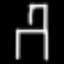
Label: chair